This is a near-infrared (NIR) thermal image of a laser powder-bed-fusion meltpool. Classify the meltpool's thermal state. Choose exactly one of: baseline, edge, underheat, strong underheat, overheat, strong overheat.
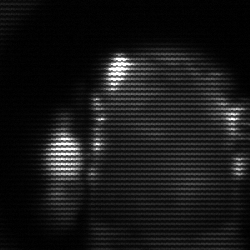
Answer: baseline